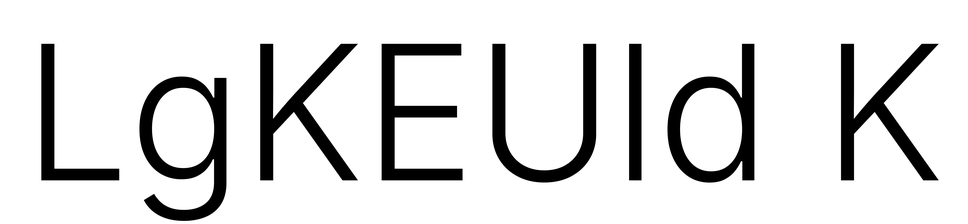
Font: Inter_Light